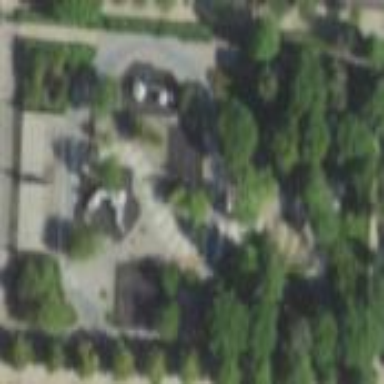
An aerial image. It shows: Lovely park for leisure and relaxation.